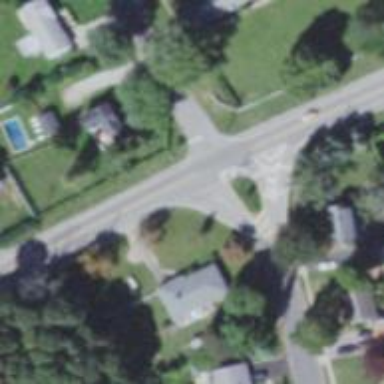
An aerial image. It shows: Road with stop sign.